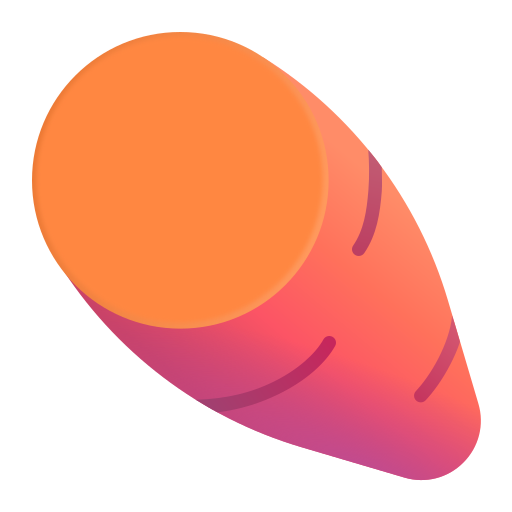
roasted sweet potato color